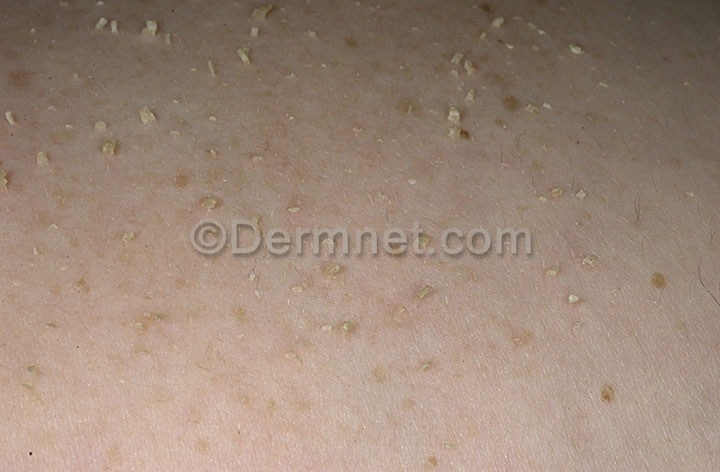
Disease: Seborrheic Keratoses and other Benign Tumors